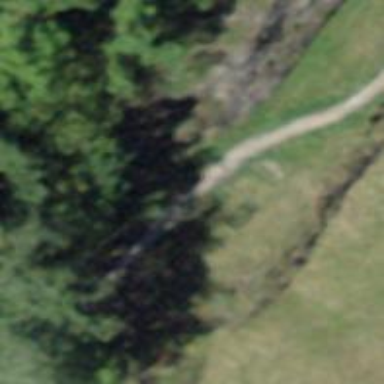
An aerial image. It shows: Path.